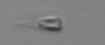
Label: Calciopappus